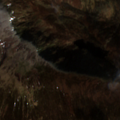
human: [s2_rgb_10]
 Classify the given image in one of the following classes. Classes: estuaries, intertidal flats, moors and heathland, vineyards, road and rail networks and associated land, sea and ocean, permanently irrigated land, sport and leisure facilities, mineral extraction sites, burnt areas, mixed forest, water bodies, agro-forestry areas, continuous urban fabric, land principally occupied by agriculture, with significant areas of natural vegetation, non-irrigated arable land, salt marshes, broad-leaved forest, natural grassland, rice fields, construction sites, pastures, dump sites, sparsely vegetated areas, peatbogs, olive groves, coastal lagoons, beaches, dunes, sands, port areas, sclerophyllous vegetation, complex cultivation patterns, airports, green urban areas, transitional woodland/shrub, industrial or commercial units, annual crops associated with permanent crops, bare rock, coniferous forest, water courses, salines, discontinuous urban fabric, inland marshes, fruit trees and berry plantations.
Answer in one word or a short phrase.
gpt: natural grassland, moors and heathland